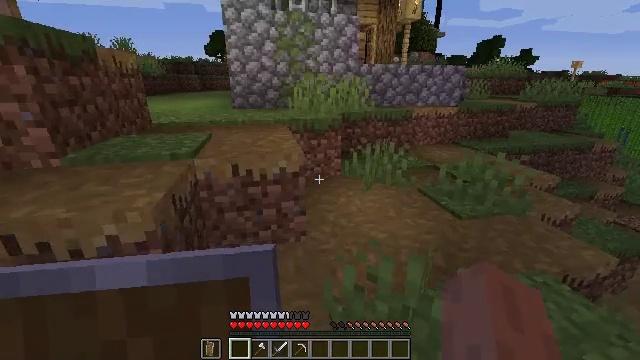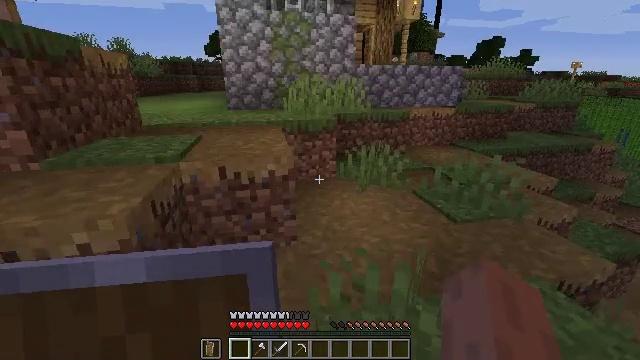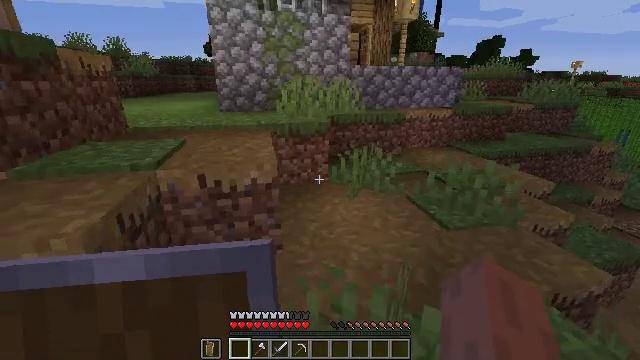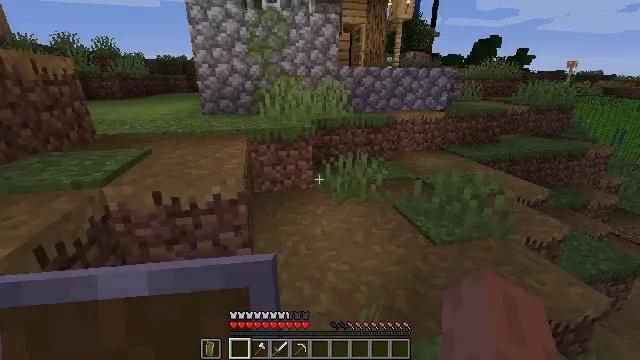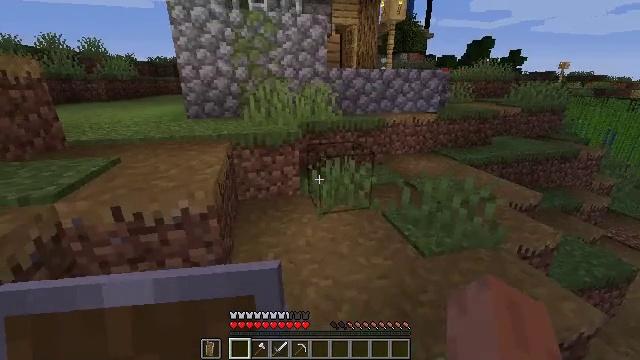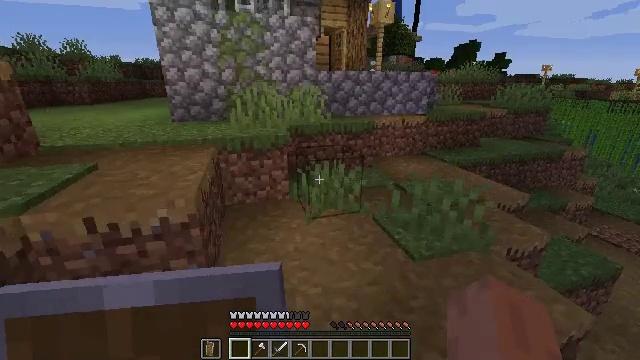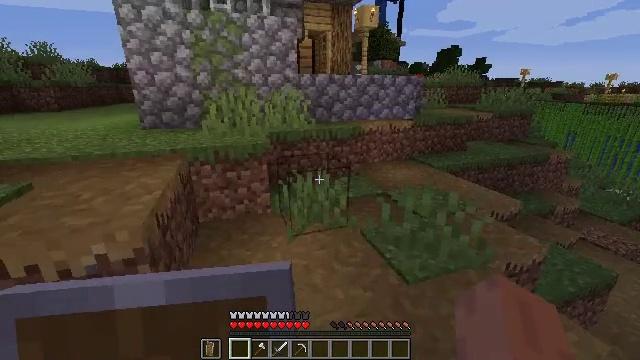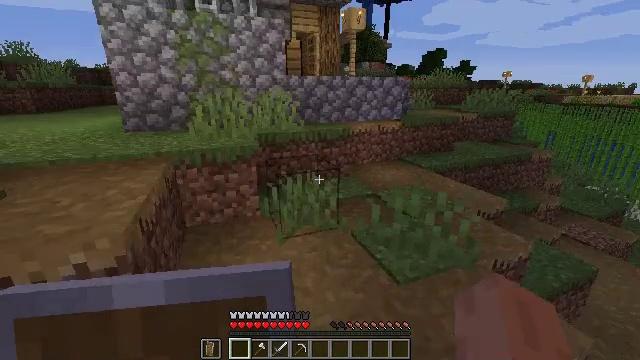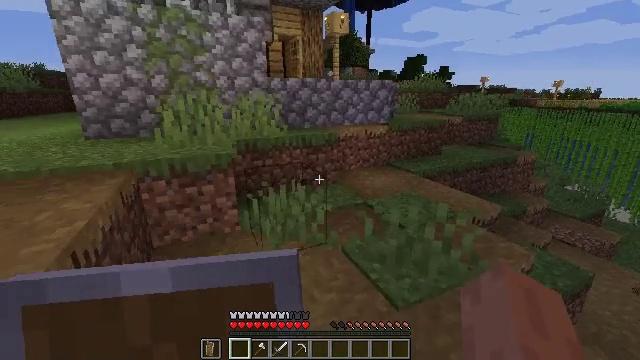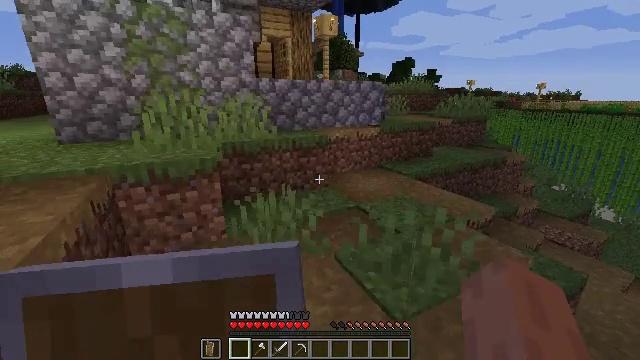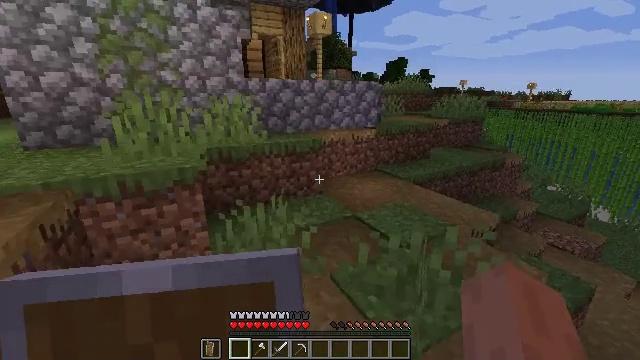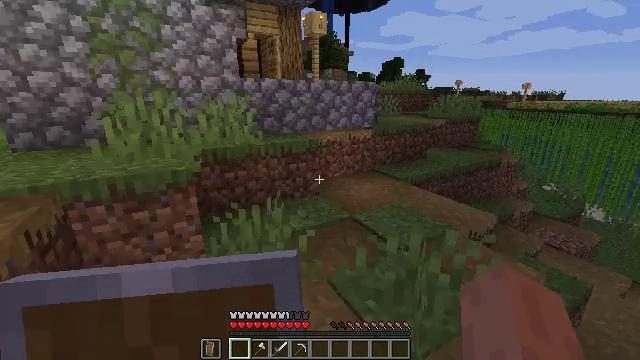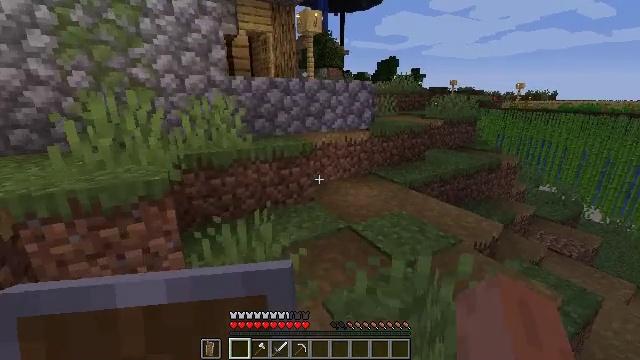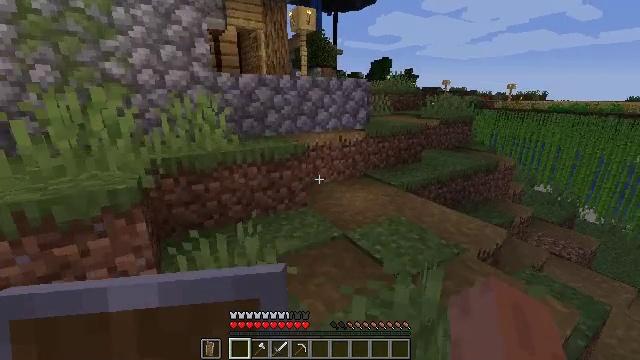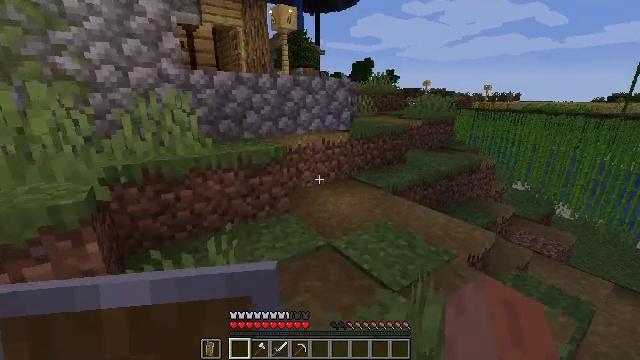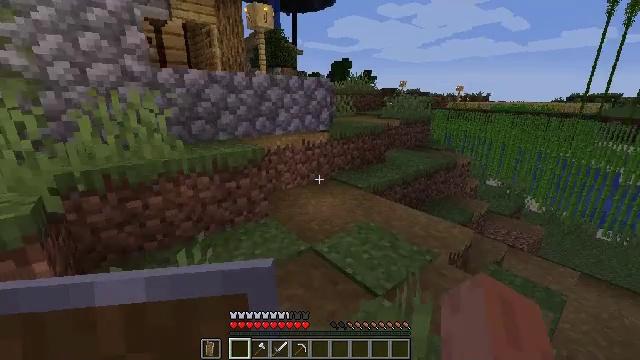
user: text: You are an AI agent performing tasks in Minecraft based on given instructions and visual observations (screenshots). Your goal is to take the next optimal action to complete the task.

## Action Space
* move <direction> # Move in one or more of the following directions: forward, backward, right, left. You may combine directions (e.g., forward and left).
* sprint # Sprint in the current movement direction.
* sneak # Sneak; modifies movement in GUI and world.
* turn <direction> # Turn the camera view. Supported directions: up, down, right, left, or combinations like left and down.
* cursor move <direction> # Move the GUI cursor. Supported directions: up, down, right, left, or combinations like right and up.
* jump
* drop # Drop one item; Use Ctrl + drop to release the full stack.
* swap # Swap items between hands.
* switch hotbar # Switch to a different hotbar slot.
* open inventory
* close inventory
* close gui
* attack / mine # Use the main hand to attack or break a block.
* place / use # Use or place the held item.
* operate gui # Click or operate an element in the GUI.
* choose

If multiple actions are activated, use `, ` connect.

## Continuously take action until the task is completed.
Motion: motion action
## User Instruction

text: craft item air
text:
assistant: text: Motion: move forward and move right
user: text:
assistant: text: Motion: move forward and move right
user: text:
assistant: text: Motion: move forward and move right
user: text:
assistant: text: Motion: move forward and move right
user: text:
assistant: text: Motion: move forward, turn right
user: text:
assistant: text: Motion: move forward, turn right
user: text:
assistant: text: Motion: move forward, turn right
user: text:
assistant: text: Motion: move forward, turn right
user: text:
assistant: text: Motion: move forward, turn right
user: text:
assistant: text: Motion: move forward, turn right
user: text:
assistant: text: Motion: move forward
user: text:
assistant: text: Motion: move forward, turn right
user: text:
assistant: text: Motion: move forward, turn right
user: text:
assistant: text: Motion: move forward, turn right
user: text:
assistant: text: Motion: move forward, turn right
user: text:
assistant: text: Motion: move forward, turn right
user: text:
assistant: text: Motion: move forward, turn right
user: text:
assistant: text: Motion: move forward
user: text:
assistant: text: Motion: move forward, turn right
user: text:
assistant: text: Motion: move forward
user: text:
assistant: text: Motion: move forward
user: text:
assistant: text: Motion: move forward
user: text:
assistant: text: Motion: move forward
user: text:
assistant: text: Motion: move forward
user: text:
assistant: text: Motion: move forward
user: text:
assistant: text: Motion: move forward, turn right
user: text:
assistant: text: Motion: move forward
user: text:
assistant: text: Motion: move forward, turn right
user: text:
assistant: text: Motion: move forward
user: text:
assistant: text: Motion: move forward